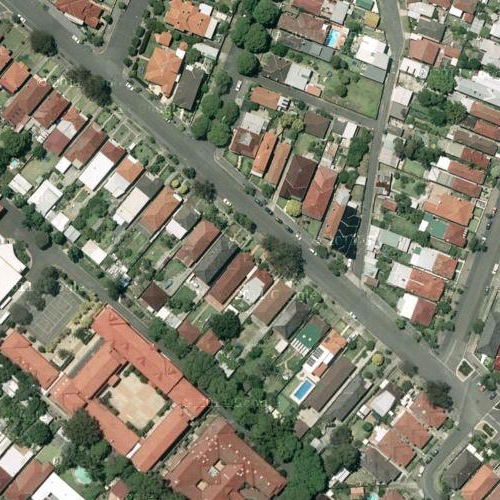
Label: sydney